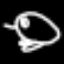
Label: frog